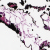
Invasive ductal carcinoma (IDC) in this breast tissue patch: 0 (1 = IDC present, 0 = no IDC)